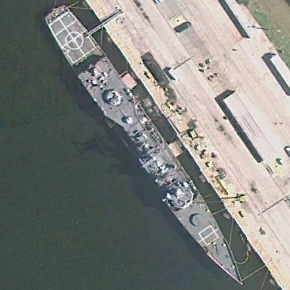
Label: Ticonderoga-class_cruiser